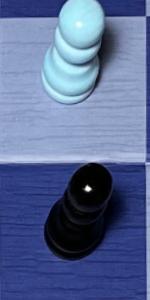
Label: Pawn_Black